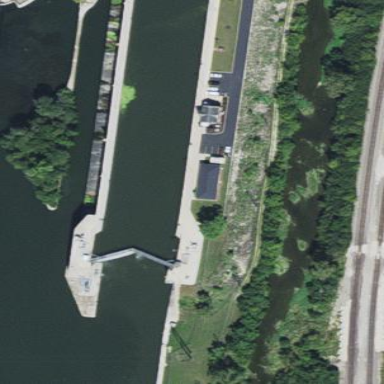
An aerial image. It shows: Lock for water transportation.